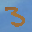
Label: 3